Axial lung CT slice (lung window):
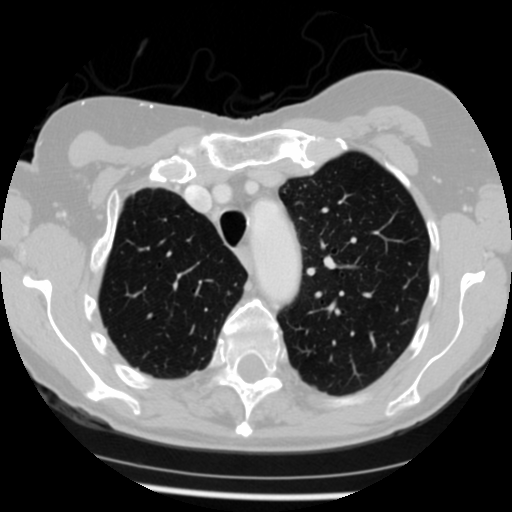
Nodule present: no